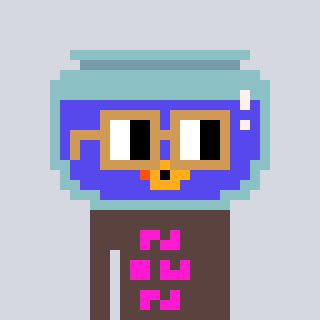
a pixel art character with square brown glasses, a goldfish-shaped head and a darkbrown-colored body on a cool background